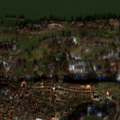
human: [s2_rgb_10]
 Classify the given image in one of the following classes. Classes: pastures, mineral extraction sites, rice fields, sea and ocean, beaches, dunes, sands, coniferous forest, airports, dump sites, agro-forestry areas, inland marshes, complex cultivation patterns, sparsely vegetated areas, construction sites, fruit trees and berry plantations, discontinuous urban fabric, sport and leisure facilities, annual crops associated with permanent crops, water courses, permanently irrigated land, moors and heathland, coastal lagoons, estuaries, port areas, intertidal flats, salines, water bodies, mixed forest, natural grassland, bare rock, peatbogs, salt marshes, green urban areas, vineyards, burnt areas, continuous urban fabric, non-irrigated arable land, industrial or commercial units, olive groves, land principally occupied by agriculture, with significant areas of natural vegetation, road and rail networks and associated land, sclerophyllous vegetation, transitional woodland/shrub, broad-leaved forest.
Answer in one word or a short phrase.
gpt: discontinuous urban fabric, transitional woodland/shrub, water courses